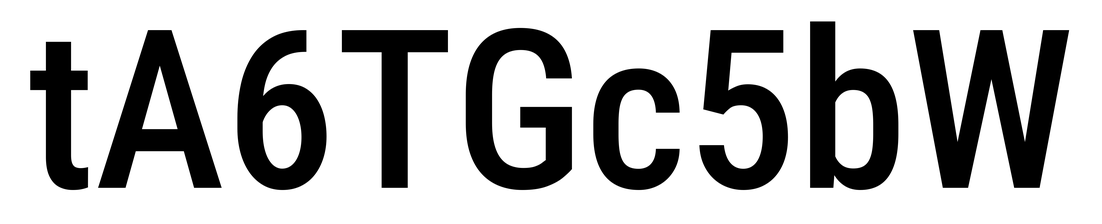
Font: Roboto_Condensed_Medium